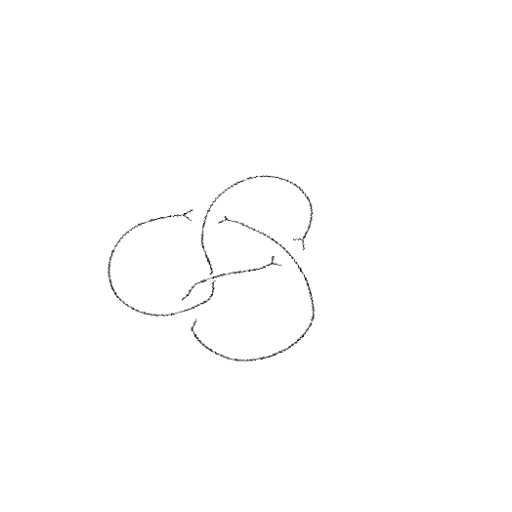
Crossing number: 4